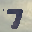
Label: 7